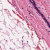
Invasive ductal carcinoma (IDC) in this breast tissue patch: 0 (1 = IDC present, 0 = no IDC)